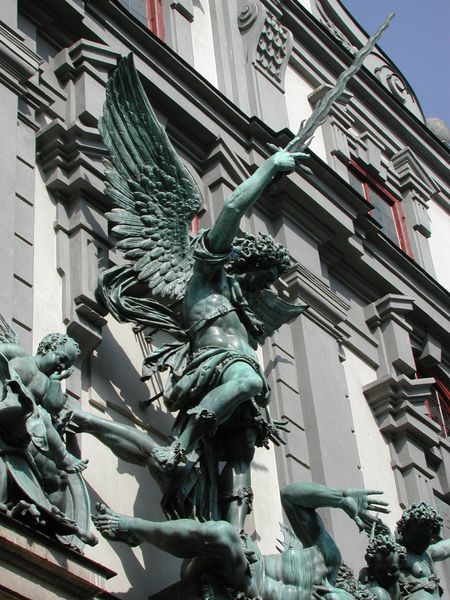
Titel: Hl. Michael als Sieger über Luzifer
Künstler: Hans Reichle
Standort: Augsburg, Zeughaus (EU - D - B)
Schlagwörter: flügel, himmel, grün, bewegung, fenster, haus, locken, engel, fassade, giebel, pilaster, bronze, plastik, foto, adam, schwert, waffe, sims, teufel, dolch, krieger, zorn, luzifer, michael, flammenschwert, skulptut, fallende engel